Question: I am currently working on a really simple splash screen for a game I am developing and wanted to just create a responsive background image (not familiar with responsive stuff personally).
I have it working for the most part (in Google Chrome and IE), but the problem is when I open the page in Firefox, the background is pushed up:

'''
<html>
<head>
<link rel="stylesheet" href="css/style.css">
</head>
<body id="bg">
</body>
'''
'''
html, body, aside {
display: block;
margin: 0;
padding: 0;
}
#bg {
background-image: url(../images/bg.png);
background-repeat:no-repeat;
-webkit-background-size:cover;
-moz-background-size:cover;
-o-background-size:cover;
background-size:cover;
background-position:center;
}
'''
Any tips on how to resolve this, and make sure the page works in all browsers would be appreciated!
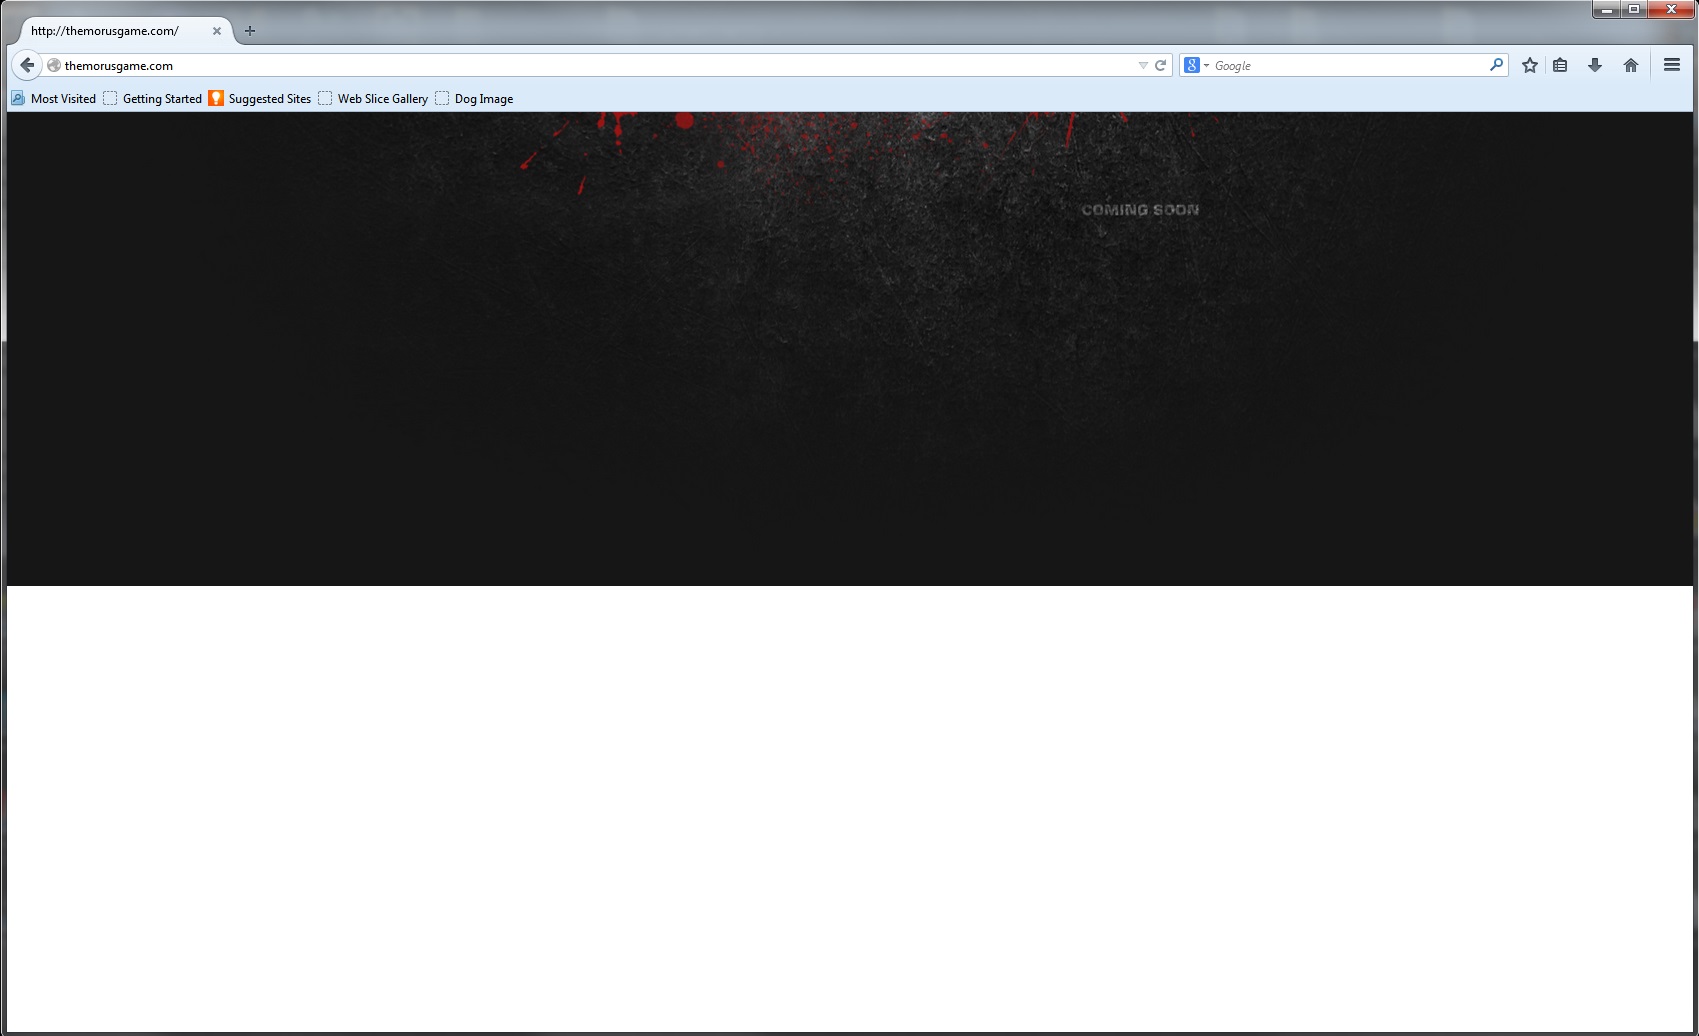
Answer: Try this:
'''
html {
background: url(../images/bg.png) no-repeat center center fixed;
-webkit-background-size: cover;
-moz-background-size: cover;
-o-background-size: cover;
background-size: cover;
}
'''
## Tested in firefox. Working fine.